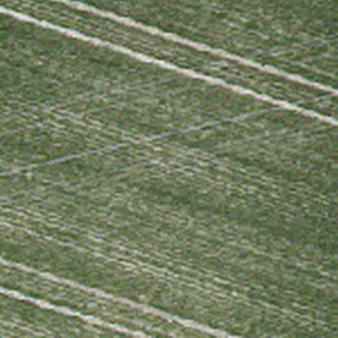
Label: other